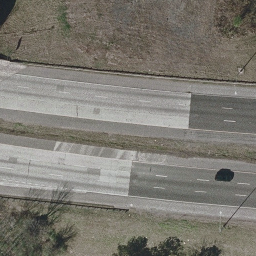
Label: freeway